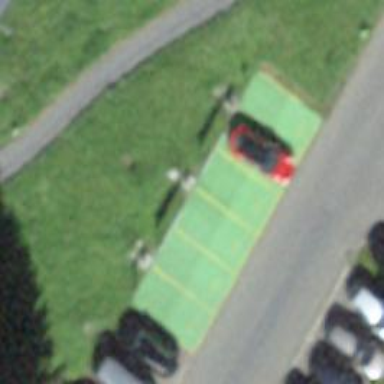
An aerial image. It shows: Charging station.